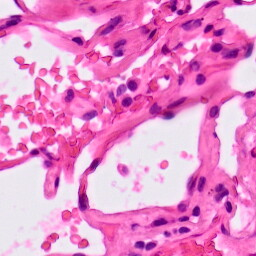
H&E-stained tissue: Lung